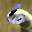
Label: 6